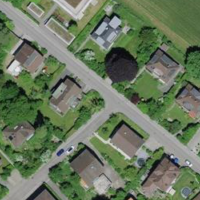
EUNIS habitat code: 54
Species observed at this site:
Euonymus europaeus